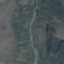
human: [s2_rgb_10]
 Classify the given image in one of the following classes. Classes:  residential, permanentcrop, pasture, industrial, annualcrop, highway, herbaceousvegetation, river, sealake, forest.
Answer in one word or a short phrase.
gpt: HerbaceousVegetation